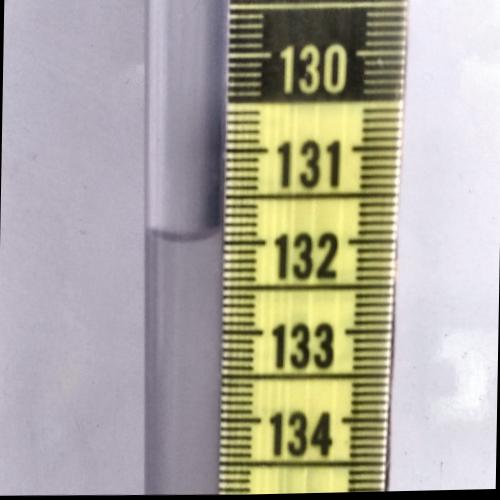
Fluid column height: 131.9 cm